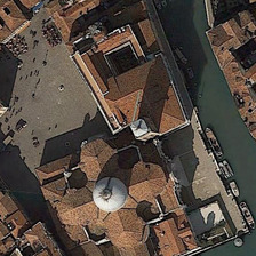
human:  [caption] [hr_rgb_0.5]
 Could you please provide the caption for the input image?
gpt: The two sides of the river are densely populated.

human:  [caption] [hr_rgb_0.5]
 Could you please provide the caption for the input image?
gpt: Both sides of the river are of high population density.

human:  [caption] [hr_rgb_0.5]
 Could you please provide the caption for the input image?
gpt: House with circular building on the shore of the river.

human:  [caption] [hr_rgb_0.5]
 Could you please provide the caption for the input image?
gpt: A house with a circular structure by the river.

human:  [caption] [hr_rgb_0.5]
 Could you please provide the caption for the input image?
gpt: a house with a circular building on the banks of a river.